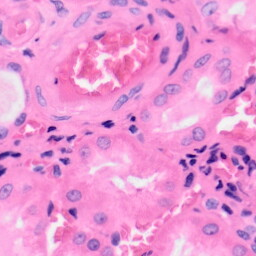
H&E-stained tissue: Kidney